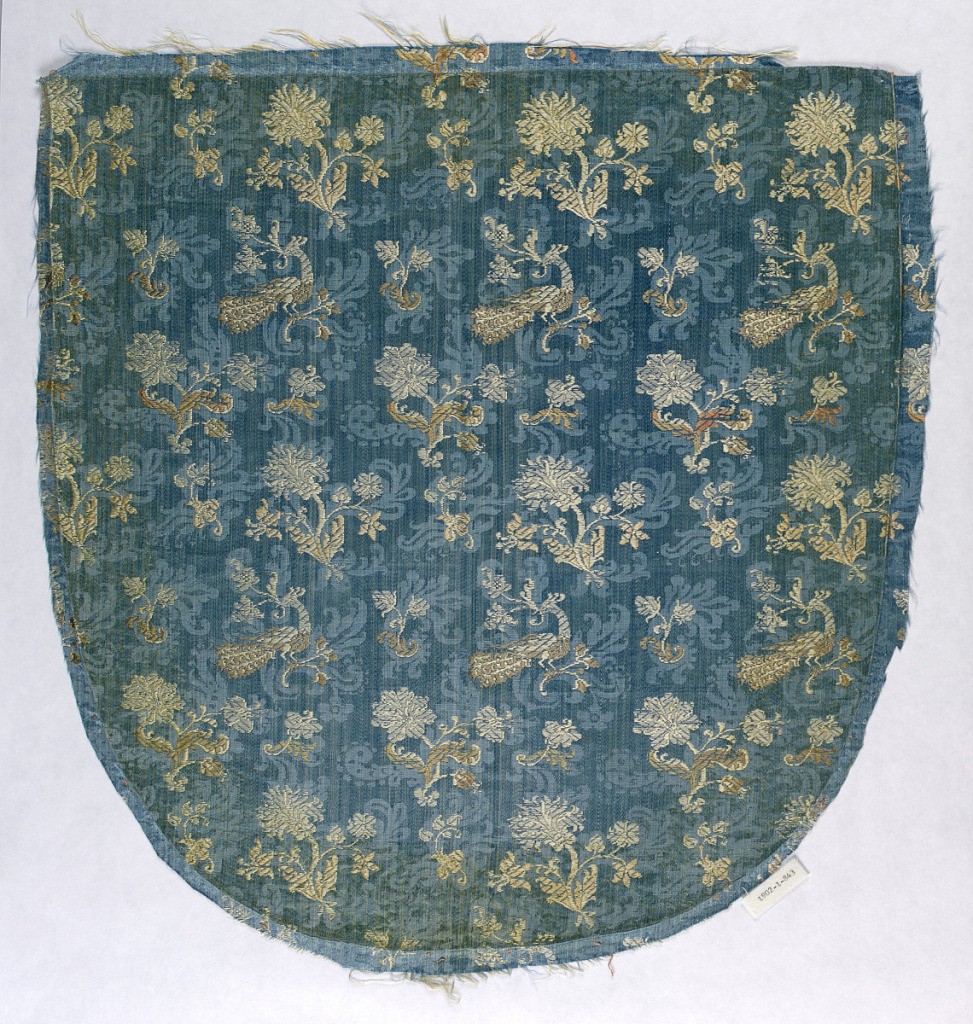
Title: Cope hood
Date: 17th century
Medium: silk Technique: 7&1 satin plus plain weave with supplementary weft floats
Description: Floral and bird motifs on blue ground.